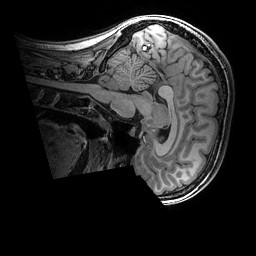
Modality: T1w
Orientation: sagittal
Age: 21
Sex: female
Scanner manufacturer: ge
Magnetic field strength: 3 T
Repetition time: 0.007 s
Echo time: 0.00342 s